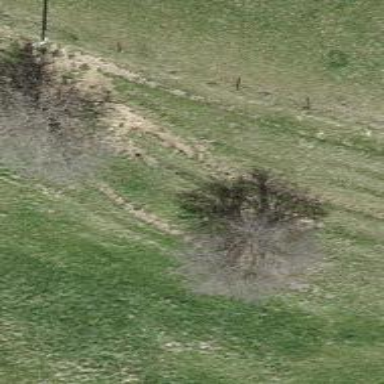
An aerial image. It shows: Agricultural area with broadleaved deciduous trees.